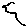
Label: bird